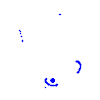
Particle: pion